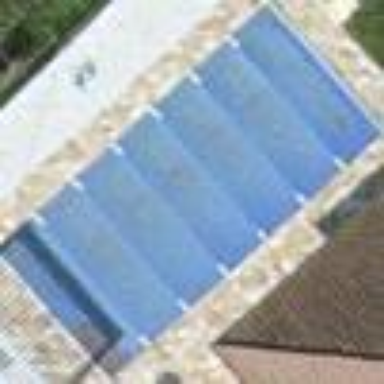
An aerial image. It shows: Swimming pool located in leisure land.